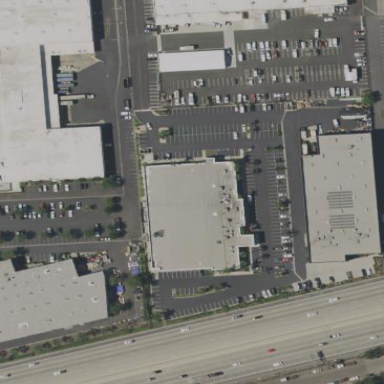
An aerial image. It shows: Building that houses bowling alley.